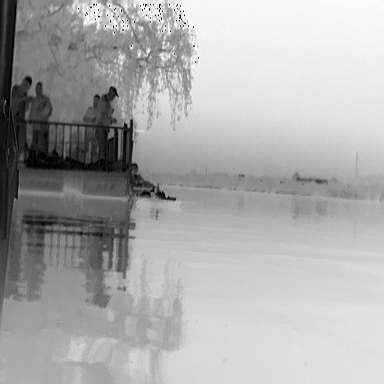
There are two objects shown in the infrared image, including a canoe, and a warship.